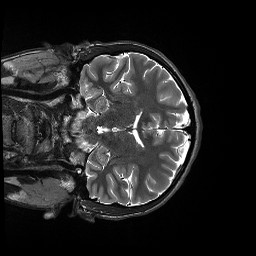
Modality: T2w
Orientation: coronal
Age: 18
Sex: male
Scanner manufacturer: siemens
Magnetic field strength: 3 T
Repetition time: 13.52 s
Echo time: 0.088 s